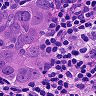
Metastatic tissue present: yes